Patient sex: M
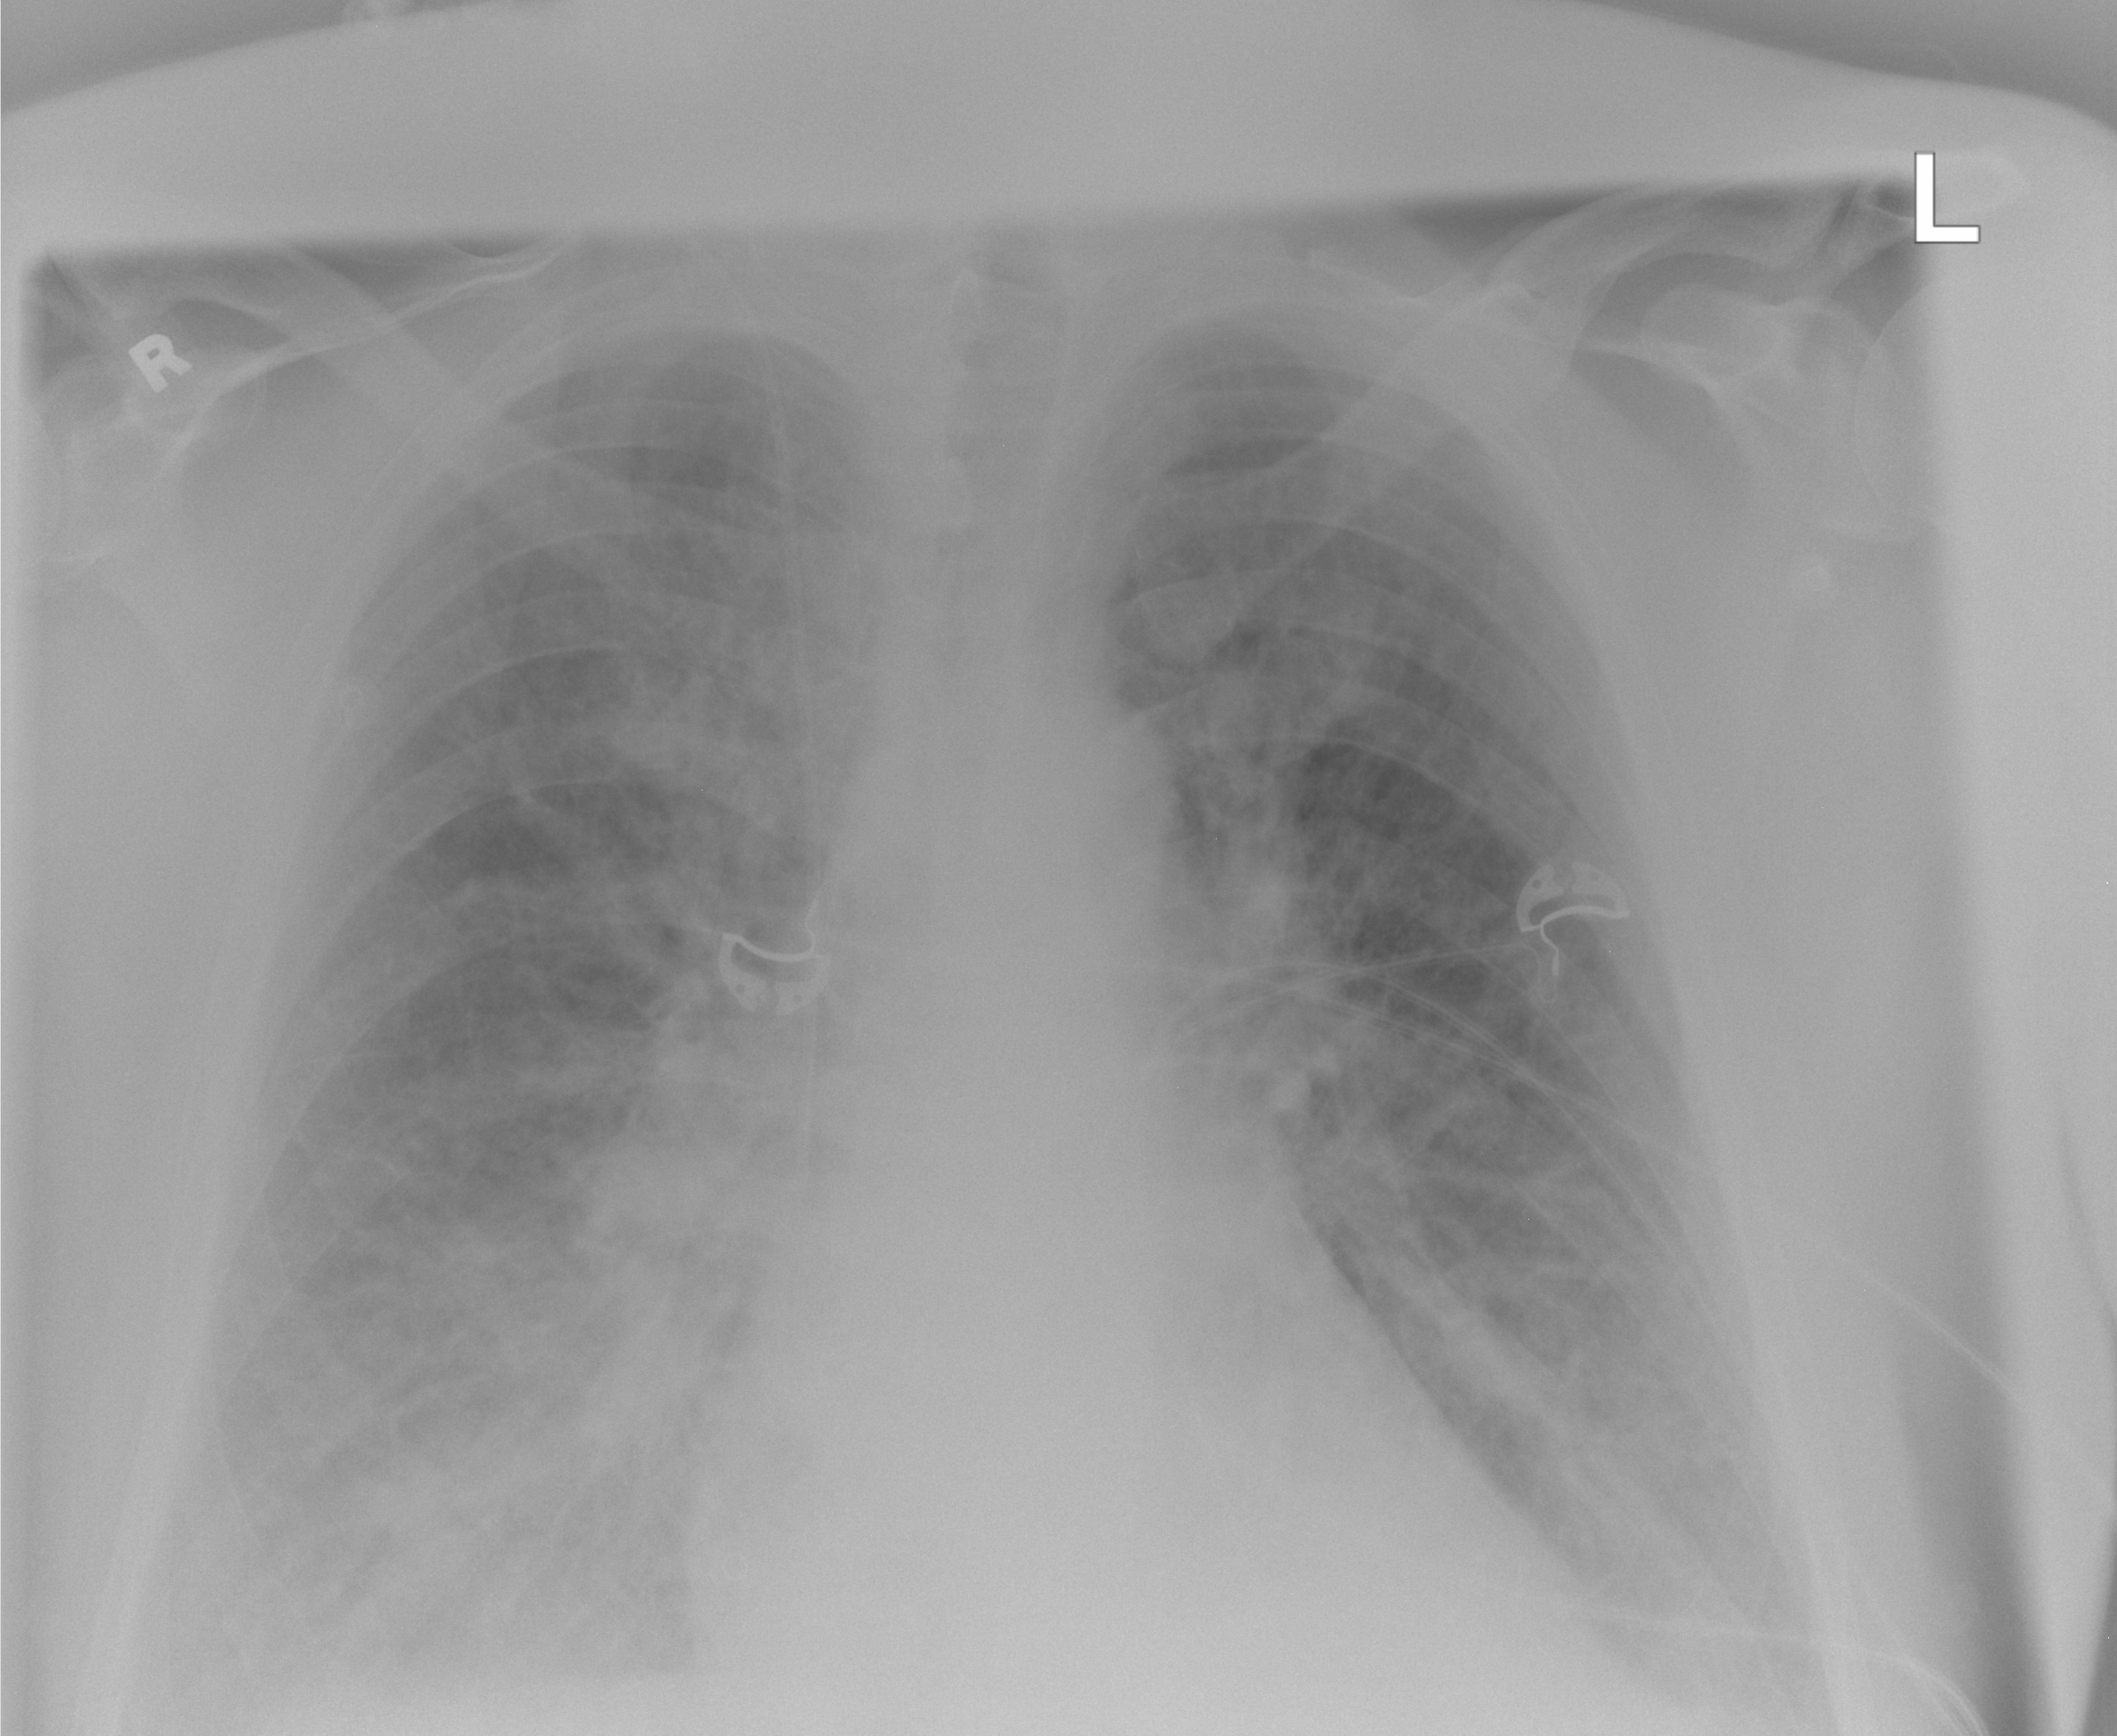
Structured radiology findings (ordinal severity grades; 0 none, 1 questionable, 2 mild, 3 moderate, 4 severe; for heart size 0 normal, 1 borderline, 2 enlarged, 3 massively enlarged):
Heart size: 0
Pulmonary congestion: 2
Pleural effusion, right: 1
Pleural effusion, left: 1
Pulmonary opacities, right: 1
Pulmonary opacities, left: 1
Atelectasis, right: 1
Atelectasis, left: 1